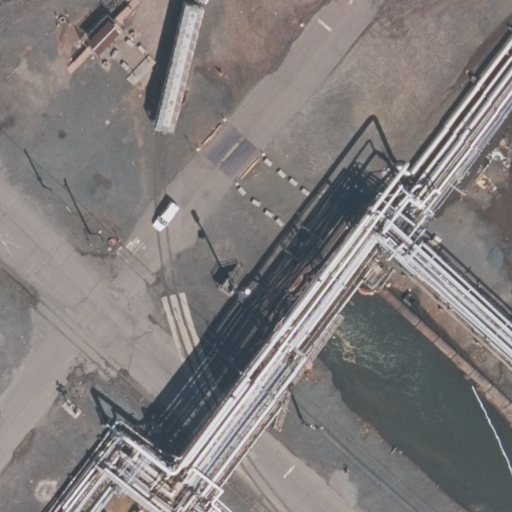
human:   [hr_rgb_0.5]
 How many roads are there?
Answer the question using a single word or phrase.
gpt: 3

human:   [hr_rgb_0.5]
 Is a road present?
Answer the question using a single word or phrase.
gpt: yes

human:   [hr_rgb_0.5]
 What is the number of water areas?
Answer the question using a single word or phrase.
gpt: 1

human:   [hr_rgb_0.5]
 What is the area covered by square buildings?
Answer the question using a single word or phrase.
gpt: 0m2

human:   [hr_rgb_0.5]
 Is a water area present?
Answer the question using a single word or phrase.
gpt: yes

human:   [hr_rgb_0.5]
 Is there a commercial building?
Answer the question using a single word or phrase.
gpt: no

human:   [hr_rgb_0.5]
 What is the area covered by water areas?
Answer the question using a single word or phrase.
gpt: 901m2

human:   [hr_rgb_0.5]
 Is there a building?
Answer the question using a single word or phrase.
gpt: no

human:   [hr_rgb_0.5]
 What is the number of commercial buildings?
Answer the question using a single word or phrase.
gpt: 0

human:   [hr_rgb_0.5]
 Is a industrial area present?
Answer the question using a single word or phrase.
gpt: yes

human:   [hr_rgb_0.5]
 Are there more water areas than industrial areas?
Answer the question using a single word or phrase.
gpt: no

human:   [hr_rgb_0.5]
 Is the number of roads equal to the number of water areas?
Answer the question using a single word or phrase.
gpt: no

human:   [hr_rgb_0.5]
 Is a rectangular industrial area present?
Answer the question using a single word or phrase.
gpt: yes

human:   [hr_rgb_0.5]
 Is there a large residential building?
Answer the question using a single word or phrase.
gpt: no

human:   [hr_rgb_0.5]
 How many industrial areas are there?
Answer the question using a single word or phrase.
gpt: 1

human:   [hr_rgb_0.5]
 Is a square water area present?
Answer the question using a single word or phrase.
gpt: no

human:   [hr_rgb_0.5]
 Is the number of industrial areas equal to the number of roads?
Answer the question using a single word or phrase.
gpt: no

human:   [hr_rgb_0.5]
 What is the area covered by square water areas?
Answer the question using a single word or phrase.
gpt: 0m2

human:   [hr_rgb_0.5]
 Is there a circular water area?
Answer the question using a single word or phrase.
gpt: no

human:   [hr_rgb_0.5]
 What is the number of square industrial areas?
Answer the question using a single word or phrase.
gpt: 0

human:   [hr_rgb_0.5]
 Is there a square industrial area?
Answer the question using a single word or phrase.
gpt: no

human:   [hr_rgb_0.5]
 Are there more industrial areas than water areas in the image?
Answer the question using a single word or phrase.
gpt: no

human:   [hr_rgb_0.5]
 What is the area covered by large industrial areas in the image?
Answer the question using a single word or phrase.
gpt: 10583m2

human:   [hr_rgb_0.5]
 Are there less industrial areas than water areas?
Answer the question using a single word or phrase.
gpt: no

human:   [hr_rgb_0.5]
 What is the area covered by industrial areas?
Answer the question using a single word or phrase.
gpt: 10583m2

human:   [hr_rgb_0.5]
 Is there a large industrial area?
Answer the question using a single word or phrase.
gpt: yes

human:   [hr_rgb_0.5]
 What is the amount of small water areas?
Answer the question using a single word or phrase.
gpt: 0

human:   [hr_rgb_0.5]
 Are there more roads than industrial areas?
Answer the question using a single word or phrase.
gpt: yes

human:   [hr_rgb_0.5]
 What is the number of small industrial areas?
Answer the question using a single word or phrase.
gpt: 0

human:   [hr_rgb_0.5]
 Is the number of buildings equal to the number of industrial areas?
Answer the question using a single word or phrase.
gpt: no

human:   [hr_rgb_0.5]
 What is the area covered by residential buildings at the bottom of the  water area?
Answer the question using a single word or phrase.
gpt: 0m2

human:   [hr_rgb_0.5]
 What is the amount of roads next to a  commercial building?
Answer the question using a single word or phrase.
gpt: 0

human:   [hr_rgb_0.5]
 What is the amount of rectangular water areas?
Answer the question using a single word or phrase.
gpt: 1

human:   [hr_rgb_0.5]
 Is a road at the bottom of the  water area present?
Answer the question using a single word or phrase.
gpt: no

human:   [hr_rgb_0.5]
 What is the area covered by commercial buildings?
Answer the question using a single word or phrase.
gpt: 0m2

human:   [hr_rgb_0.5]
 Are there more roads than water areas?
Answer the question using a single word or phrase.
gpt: yes

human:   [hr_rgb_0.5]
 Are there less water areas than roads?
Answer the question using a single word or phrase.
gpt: yes

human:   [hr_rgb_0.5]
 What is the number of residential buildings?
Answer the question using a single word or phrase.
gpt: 0

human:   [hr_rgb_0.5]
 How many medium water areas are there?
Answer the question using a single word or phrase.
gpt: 0

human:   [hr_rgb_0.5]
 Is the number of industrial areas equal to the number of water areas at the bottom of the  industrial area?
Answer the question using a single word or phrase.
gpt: no

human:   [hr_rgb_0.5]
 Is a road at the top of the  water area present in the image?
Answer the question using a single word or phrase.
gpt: yes

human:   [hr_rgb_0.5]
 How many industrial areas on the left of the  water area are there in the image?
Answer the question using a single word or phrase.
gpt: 1

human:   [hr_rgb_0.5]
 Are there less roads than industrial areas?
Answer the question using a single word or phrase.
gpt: no

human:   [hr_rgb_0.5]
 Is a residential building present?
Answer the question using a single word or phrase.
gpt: no

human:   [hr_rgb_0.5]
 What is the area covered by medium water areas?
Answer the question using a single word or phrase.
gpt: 0m2

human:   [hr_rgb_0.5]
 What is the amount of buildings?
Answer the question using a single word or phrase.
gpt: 0

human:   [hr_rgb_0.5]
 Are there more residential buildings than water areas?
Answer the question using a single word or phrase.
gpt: no

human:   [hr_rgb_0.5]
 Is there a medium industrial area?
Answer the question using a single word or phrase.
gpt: no

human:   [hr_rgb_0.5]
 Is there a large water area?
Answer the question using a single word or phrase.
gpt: yes

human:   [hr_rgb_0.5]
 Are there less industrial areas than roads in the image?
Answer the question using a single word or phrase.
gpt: yes

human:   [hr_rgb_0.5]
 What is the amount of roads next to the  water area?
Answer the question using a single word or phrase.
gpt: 3

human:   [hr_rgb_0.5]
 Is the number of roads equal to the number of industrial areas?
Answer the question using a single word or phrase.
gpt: no

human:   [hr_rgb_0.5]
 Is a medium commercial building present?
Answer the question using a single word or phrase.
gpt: no

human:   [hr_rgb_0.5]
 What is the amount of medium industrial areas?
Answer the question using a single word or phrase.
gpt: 0

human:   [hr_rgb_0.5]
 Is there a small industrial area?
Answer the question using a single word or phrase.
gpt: no

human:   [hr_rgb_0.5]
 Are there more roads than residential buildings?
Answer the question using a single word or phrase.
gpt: yes

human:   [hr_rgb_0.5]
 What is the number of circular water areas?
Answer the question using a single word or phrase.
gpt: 0

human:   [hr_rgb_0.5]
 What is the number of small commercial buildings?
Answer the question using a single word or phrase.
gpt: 0

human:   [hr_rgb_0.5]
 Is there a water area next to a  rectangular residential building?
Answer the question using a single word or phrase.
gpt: no

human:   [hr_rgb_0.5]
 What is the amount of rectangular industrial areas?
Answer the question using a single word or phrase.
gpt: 1

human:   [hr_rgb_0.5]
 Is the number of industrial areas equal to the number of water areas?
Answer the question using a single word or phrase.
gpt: yes

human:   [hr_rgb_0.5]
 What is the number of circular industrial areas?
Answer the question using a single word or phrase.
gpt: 0

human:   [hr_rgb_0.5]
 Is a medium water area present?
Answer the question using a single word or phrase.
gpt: no

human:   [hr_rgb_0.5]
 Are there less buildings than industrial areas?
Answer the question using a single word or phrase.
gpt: yes